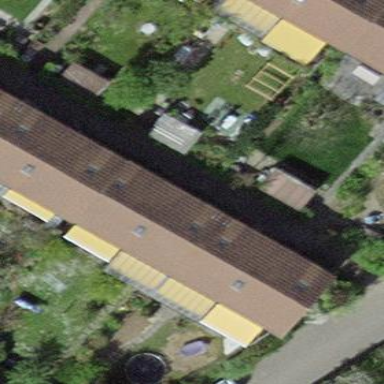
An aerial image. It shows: Terrace building.